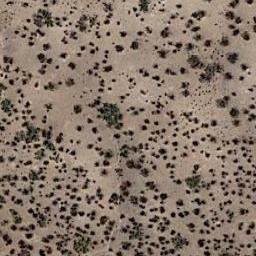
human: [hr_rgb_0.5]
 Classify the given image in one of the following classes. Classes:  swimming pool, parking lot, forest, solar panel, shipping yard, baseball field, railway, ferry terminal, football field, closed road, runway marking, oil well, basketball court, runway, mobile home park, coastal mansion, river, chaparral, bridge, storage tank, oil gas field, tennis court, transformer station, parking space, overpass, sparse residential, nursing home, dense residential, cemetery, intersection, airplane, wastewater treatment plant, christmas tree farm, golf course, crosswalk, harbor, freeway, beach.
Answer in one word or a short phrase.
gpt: chaparral